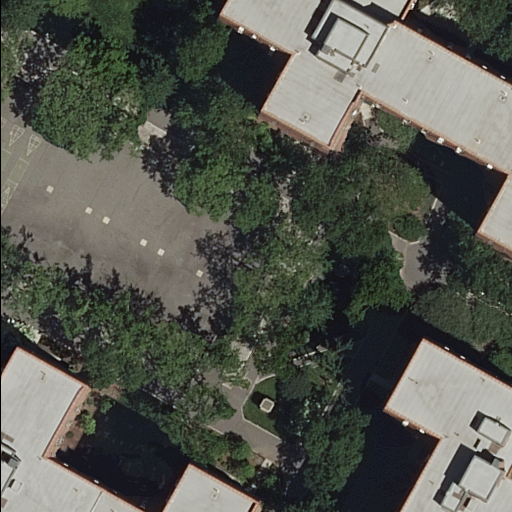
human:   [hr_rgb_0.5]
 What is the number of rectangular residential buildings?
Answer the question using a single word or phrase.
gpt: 1

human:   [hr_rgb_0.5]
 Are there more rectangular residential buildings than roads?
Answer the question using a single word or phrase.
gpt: no

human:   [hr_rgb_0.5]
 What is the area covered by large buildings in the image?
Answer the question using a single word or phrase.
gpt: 1534m2

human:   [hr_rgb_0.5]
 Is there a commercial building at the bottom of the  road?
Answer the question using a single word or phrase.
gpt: no

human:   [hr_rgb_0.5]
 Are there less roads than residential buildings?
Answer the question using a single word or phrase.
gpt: yes

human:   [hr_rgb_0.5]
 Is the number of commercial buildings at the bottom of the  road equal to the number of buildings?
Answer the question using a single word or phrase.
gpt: no

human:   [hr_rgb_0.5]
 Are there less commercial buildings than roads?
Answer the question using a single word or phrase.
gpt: yes

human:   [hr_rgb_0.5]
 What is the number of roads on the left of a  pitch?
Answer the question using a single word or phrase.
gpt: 0

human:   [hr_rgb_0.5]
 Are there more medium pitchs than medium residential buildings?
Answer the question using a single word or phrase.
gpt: no

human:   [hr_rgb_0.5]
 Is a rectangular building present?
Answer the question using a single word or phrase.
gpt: yes

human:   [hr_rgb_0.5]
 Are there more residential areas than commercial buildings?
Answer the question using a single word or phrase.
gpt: yes

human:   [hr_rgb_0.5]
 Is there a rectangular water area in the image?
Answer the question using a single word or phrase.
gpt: no

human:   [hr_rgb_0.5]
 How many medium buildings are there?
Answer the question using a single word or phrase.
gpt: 1

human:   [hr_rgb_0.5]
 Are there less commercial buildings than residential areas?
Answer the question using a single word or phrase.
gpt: yes

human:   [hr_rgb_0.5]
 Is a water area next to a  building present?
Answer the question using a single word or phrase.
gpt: no

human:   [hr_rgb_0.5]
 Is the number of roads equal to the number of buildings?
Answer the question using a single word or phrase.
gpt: no

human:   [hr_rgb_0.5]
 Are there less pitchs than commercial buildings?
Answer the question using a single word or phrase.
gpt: no

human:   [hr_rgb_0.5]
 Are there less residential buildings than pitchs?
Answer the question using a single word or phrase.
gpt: no

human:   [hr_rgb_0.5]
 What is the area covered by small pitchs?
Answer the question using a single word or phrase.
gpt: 0m2

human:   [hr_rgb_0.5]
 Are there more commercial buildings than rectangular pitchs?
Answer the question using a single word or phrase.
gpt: no

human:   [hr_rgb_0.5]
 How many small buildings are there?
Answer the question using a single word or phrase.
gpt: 0

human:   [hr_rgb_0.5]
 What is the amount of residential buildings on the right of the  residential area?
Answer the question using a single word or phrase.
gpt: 0

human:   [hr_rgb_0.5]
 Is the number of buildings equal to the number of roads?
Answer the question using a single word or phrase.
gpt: no

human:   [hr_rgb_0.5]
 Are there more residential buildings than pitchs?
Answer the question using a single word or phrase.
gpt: no

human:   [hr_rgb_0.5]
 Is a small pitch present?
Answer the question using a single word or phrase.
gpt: no

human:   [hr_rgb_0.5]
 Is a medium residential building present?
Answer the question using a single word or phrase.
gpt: yes

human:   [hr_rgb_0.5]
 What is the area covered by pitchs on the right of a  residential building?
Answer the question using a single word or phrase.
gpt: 0m2

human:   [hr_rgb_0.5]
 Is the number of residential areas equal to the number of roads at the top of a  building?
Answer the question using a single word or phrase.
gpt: yes

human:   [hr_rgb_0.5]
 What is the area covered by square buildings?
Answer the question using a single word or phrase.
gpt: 0m2

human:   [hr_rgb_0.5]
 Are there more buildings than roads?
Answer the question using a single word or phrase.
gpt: yes

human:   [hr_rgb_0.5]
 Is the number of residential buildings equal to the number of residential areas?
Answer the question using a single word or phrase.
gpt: no

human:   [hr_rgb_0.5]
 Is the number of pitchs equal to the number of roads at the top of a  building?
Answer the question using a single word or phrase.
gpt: no

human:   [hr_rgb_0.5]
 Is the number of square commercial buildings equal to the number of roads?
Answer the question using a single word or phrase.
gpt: no

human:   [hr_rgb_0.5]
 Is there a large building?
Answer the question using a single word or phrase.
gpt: yes

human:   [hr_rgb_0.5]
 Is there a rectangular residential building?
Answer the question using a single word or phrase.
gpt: yes

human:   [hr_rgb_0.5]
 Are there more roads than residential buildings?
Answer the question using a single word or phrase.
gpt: no